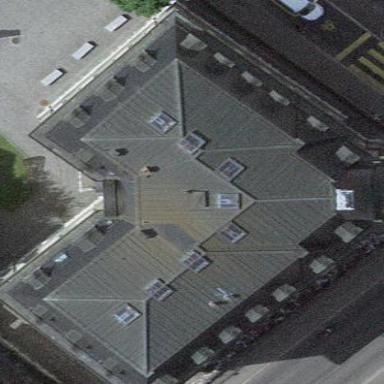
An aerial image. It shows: Apartments building with mansard roof.